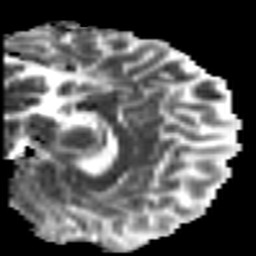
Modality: MD
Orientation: sagittal
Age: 33
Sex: female
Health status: healthy
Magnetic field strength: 3 T
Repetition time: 7 s
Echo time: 0.0926 s